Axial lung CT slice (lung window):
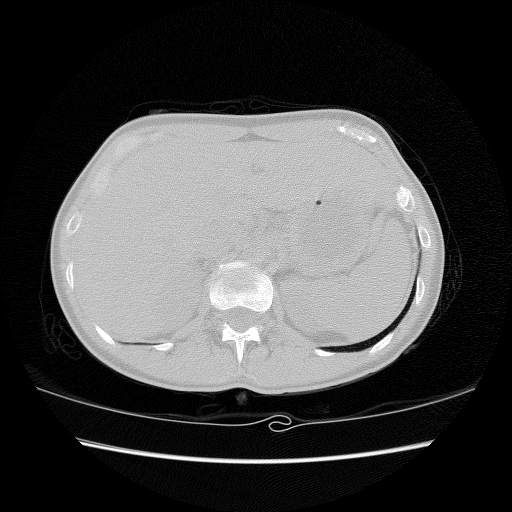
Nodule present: no